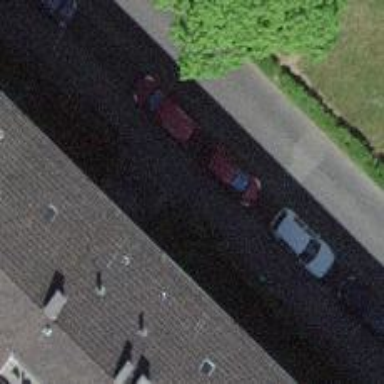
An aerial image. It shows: Bicycle parking area with bollard.